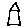
Label: house